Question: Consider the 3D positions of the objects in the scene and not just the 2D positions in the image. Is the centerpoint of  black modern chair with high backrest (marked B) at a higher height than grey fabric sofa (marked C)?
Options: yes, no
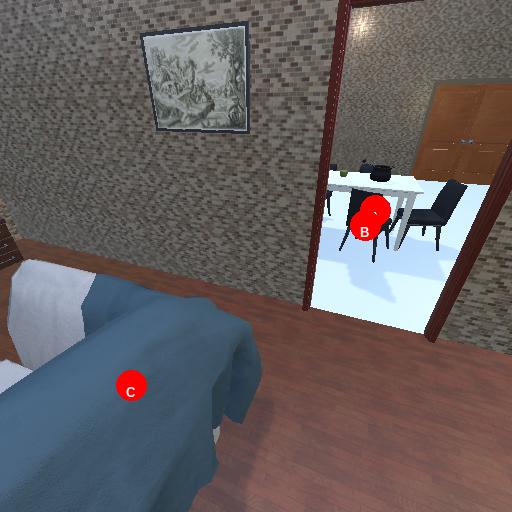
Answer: yes